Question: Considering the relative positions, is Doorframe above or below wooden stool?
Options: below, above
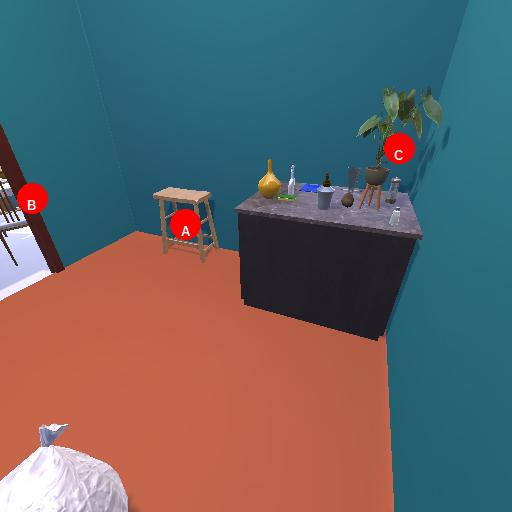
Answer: below